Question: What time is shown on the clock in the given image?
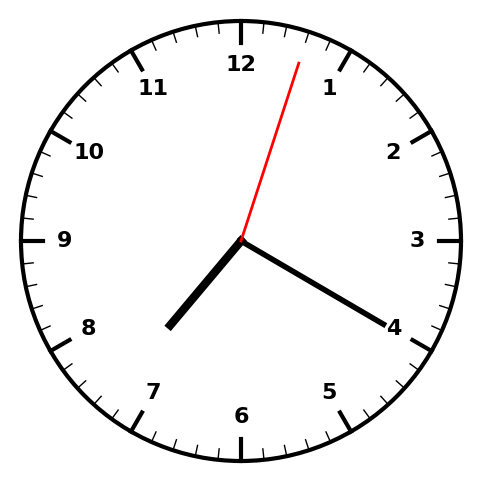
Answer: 07:20:03